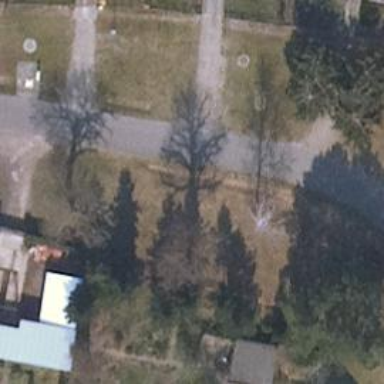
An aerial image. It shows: Asphalt road in residential area.